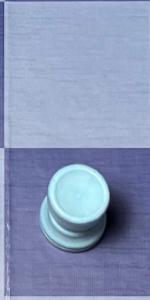
Label: Rook_White